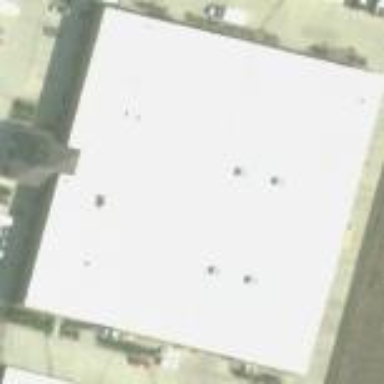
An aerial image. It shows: Building housing storage rental shop.